Question: I am generating a plot with xyplot from the lattice package. I use the following command:
'''
xyplot(Y ~ X | Bench, dt, type = 'o')
'''
And this is the result:

On the Y axis there is a tick without label (0.85). Is there any way to force lattice to print a label next to the tick (as it does for all the others: 1.00, 0.95 and 0.90)?
I'm aware of some "manual" ways to tweak a plot in such a way that all the ticks have a corresponding label. But the methods I know of depend on the actual data being plotted, and they may require adjustments if the data changes. I'm looking for an solution to this. Like some sort of flag that instructs 'xyplot' not to leave a tick without its associated label. Of course, it might just happen such a flag does not exist... Knowing that would be helpful too.
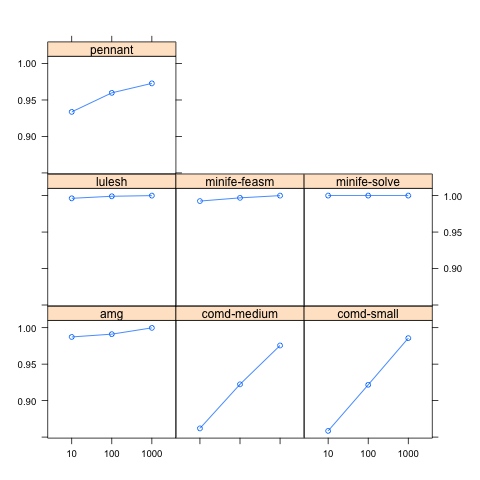
Answer: You can specify axis tick locations explicitly using the 'scales=' argument, which skips the automatic axis label clipping:
'''
xyplot(..., scales=list(y=list(at=seq(.85, 1, .05)), x=list(at=...)))
'''
Here you go, more automated:
'''
axis.overlap <- function(..., components) {
components$bottom$labels$check.overlap <- FALSE
axis.default(..., components=components)
}
'''
Then anytime you want to include axis-overlapping labels, you can specify:
'''
xyplot(Y ~ X | Bench, dt, axis=axis.overlap)
'''
or wrap it as you please:
'''
xyplot2 <- function(..., axis=axis.overlap) xyplot(..., axis=axis)
xyplot2(Y ~ X | Bench, dt)
'''